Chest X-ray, PA view. Patient: 48 years old, sex M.
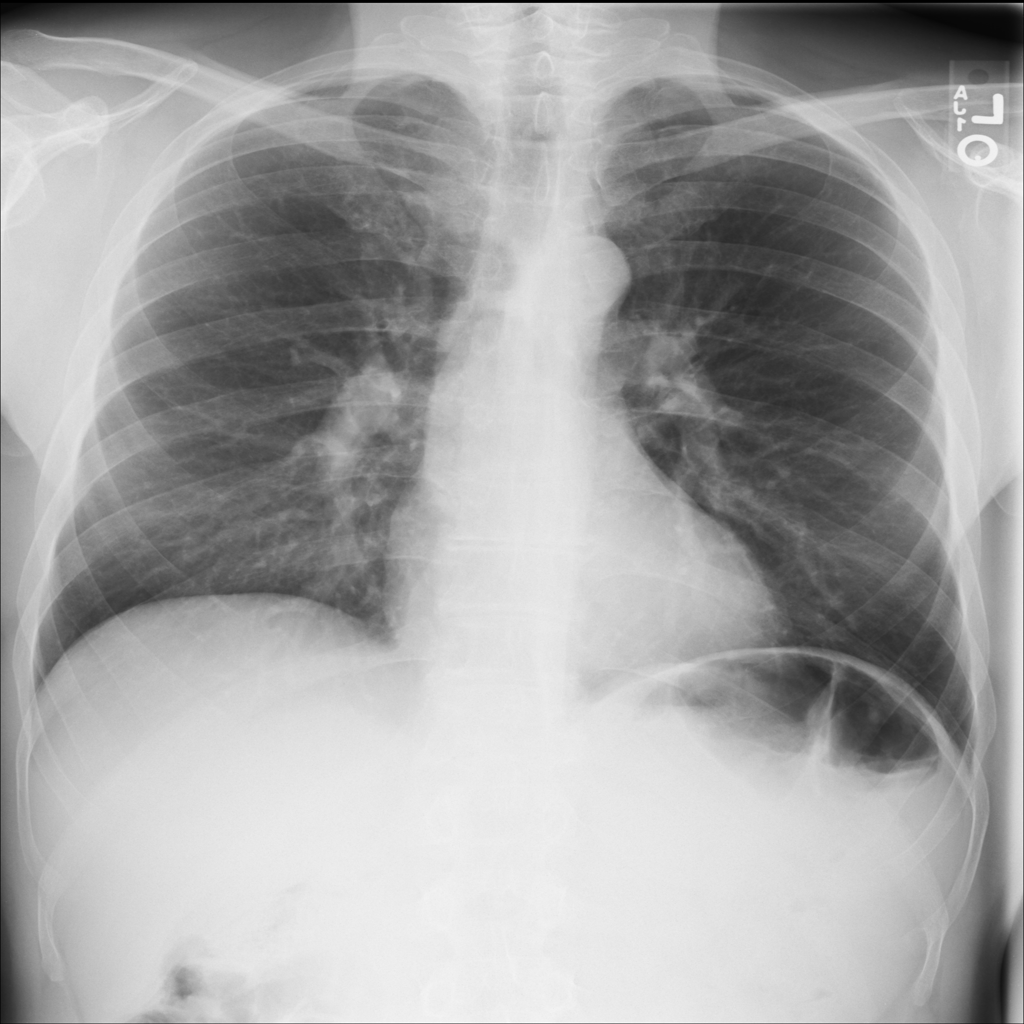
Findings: No Finding